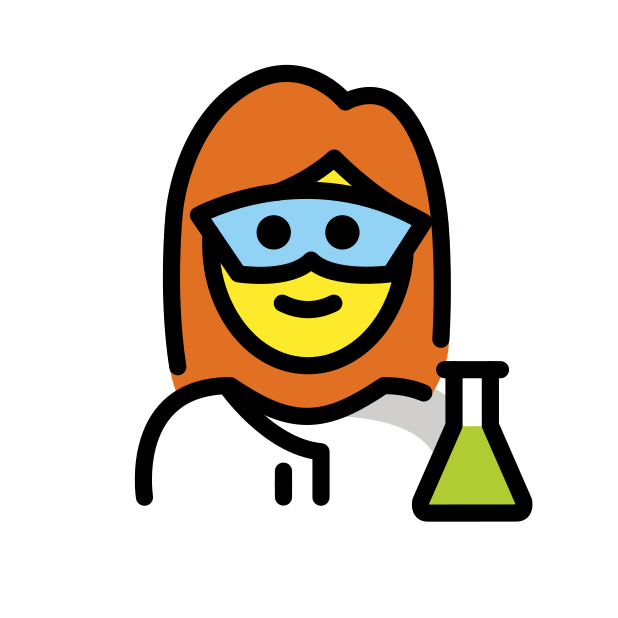
woman scientist